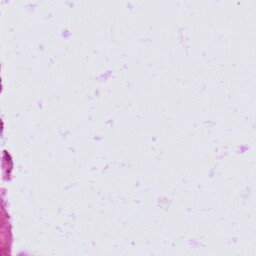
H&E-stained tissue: Prostate